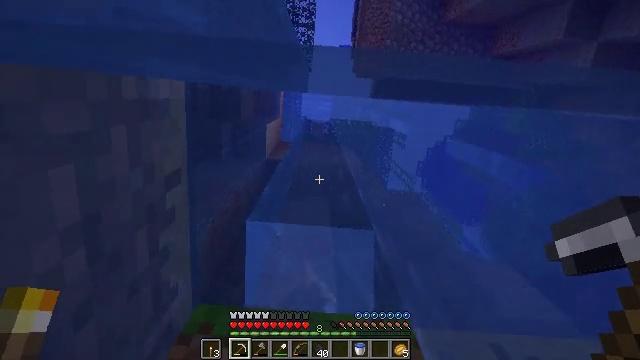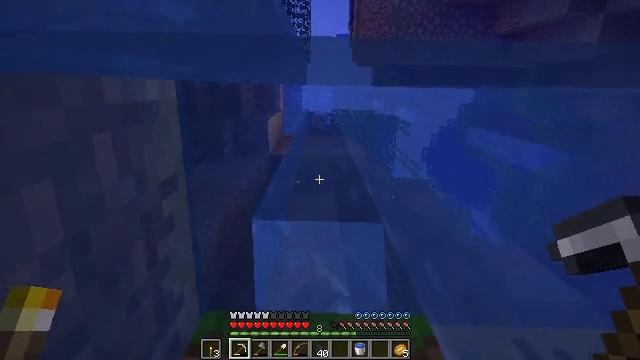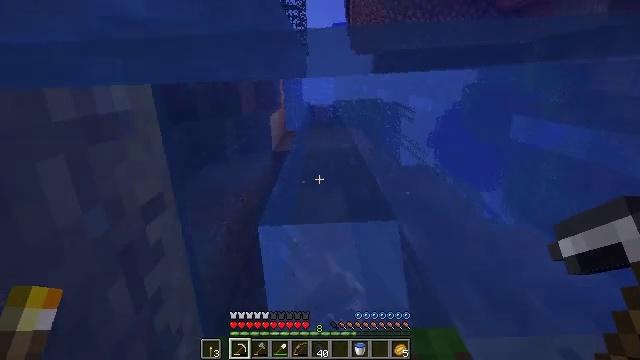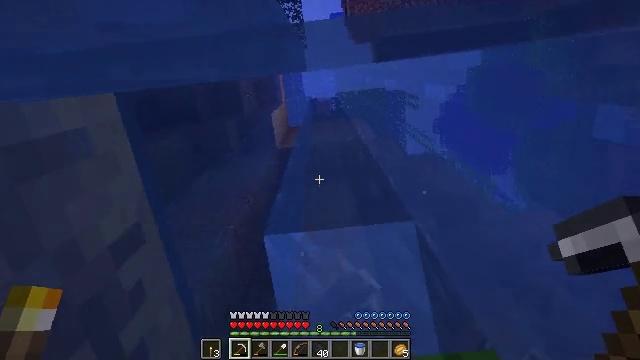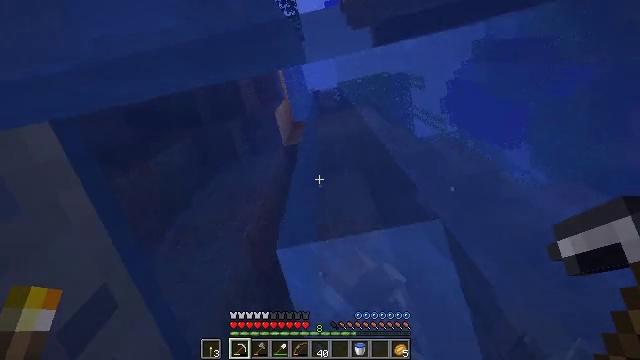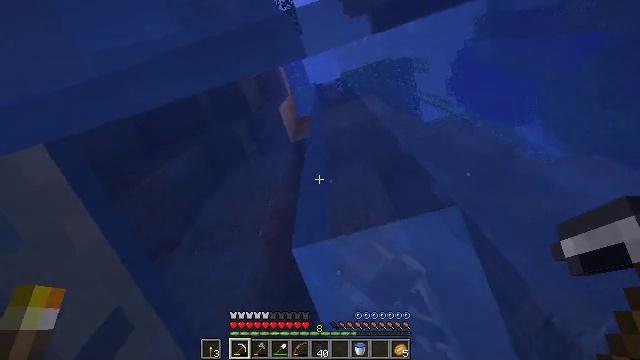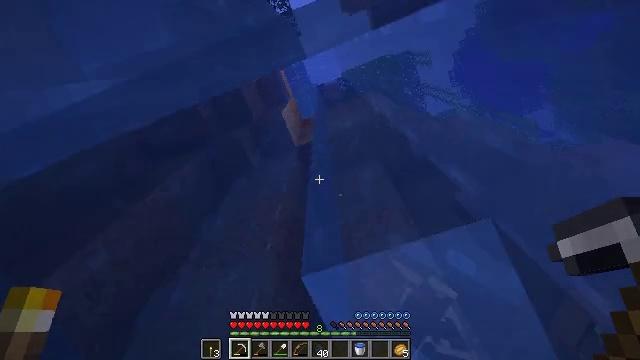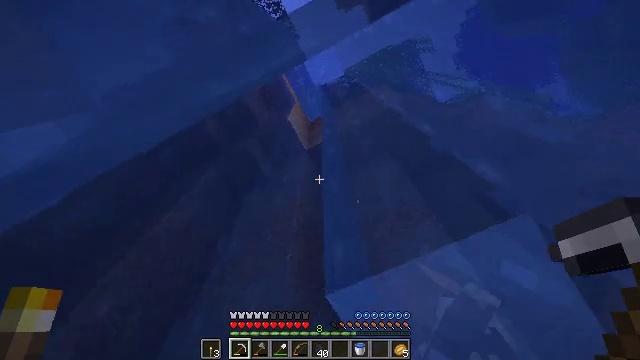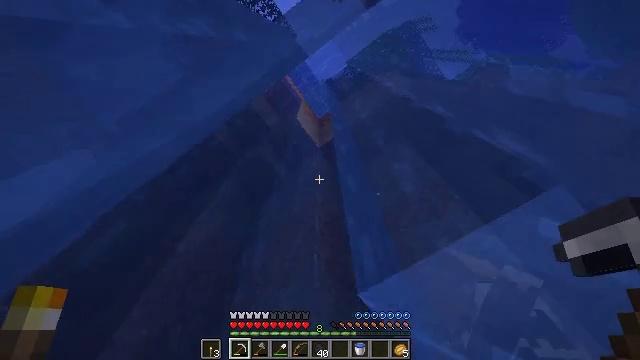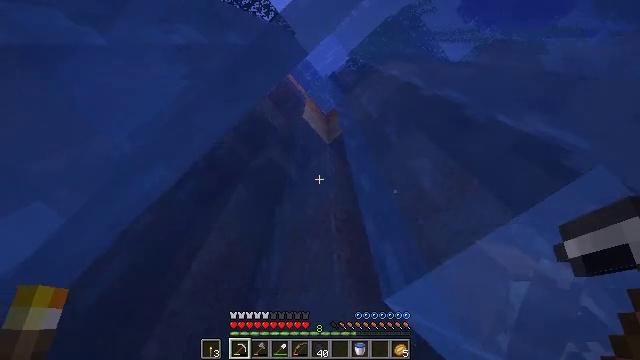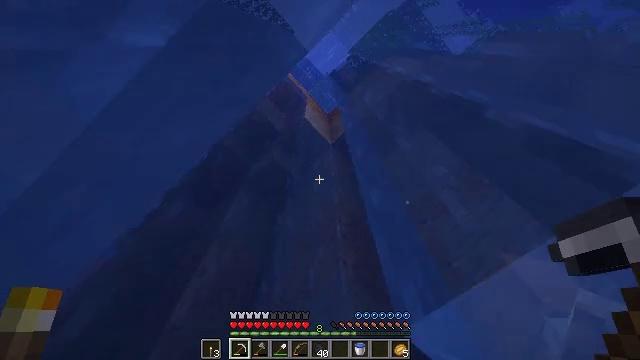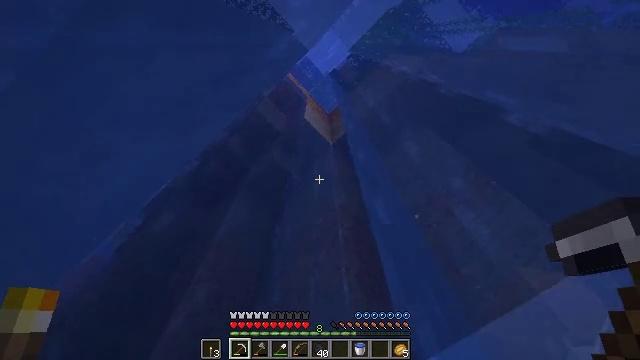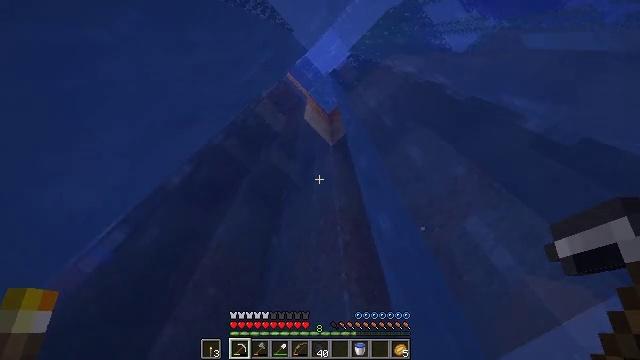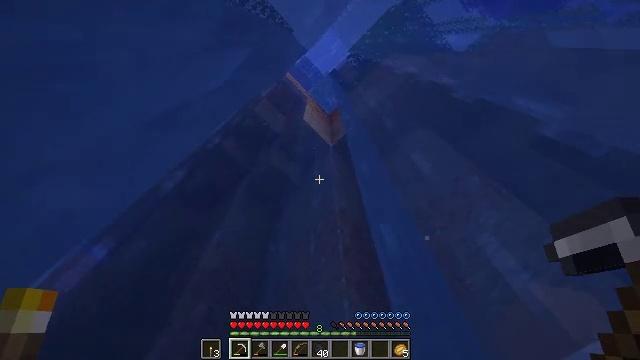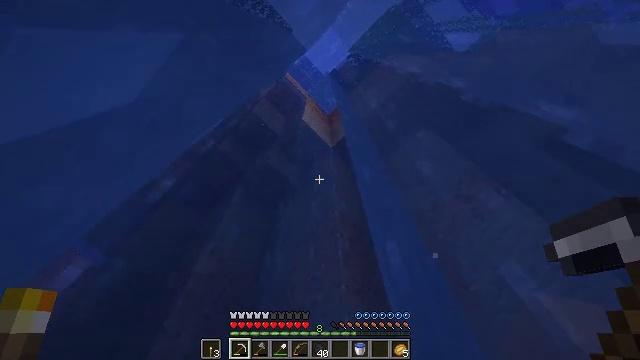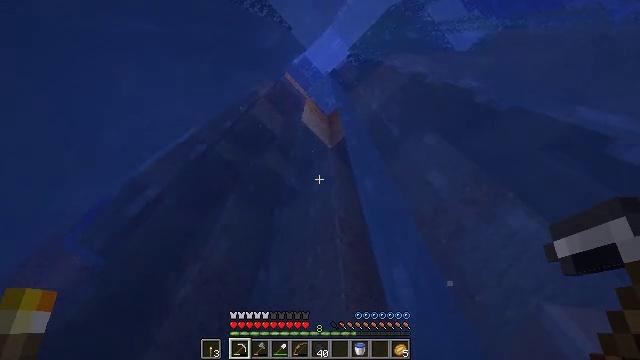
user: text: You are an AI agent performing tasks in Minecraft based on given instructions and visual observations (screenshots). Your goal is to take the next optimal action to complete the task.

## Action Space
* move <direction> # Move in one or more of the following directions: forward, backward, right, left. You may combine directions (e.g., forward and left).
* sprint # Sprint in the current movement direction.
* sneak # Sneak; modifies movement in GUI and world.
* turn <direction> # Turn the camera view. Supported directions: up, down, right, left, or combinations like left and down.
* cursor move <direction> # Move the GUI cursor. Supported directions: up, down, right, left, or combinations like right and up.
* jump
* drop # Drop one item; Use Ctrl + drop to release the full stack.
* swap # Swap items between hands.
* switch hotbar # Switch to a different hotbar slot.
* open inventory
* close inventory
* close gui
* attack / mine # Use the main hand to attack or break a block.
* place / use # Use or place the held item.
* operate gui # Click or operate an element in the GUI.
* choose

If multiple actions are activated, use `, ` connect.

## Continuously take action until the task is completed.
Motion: motion action
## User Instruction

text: Gather oak leaves by attacking.
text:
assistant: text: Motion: turn left and down, jump
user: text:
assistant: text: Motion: turn left and down, jump
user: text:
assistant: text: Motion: turn left and down, jump
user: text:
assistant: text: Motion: turn left and down, jump
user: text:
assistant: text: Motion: turn left and down, jump
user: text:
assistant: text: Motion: turn left, jump
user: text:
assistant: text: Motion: turn left, jump
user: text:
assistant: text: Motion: turn left, jump
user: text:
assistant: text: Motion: turn left, jump
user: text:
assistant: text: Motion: turn left, jump
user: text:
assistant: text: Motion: jump
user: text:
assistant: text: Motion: jump
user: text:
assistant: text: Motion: jump
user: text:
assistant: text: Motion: jump
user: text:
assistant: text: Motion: move forward, jump
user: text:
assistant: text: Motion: move forward, jump
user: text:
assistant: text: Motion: turn left and up, jump
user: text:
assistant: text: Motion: turn left and up, jump
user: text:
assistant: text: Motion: turn left and up, jump
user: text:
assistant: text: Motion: turn up, jump
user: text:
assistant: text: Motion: jump
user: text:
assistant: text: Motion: jump
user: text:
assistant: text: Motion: turn left, jump
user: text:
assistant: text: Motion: turn left, jump
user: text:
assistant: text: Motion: turn left, jump
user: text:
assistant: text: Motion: turn left, jump
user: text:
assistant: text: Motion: turn left, jump
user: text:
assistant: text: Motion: turn left, jump
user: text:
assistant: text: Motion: jump
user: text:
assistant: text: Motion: move forward, turn left, jump